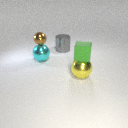
small green rubber cube above large yellow metal sphere